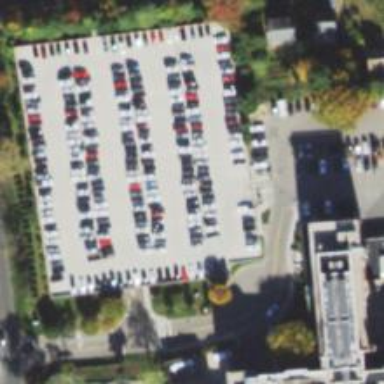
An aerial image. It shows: Multi-storey parking facility.